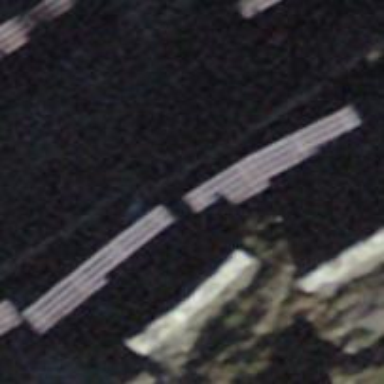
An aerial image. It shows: Snow fence that is man-made.